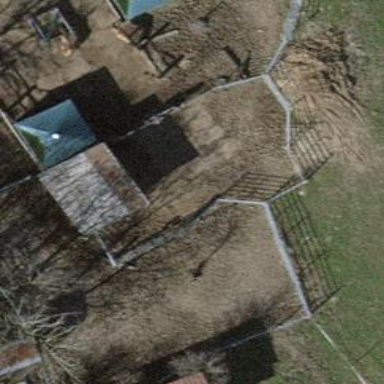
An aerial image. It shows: Fence is in the image.